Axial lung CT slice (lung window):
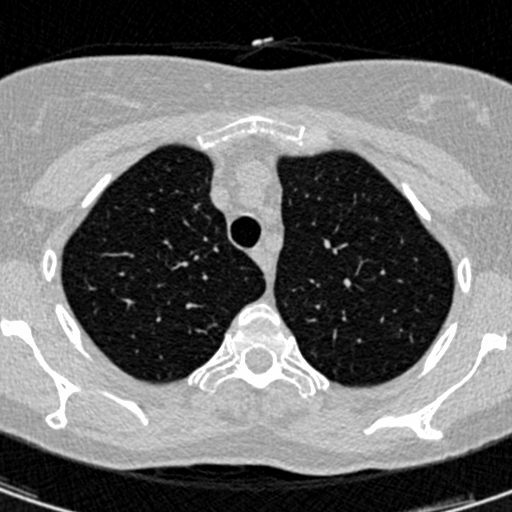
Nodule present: no